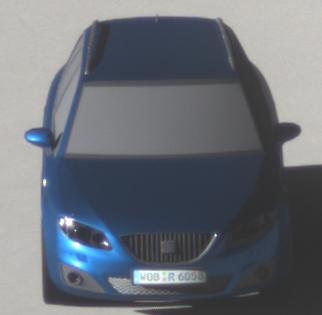
Make: SEAT
Model: Exeo ST 1.6
Detailed model: Exeo (3R) ST
Model produced from: 2010/05
Model produced until: 2010/08
Doors: 5
Color: blue
Road condition: dry road
Daytime: sunrise or sunset
Contrast: high contrast